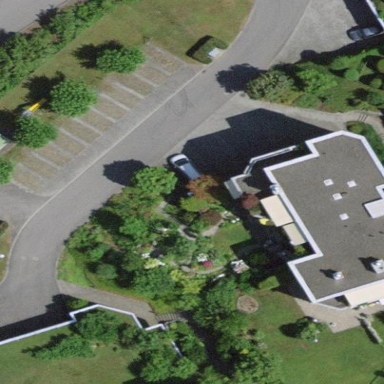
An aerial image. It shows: Parking area with surface.